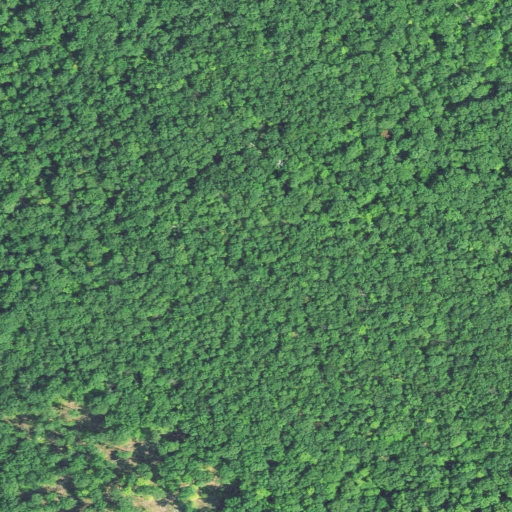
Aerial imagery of mountain in Connecticut named Bear Hill containing only deciduous forest